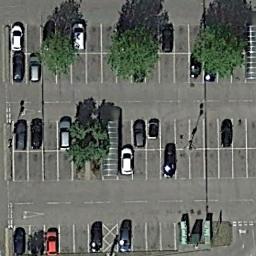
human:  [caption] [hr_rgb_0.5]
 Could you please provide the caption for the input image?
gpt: There is a white building by the parking lot .

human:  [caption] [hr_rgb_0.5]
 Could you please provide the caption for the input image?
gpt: There are many different colors and styles of cars in the parking lot .

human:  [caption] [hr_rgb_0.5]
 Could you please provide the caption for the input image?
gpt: The parking lot has some neatly arranged cars and some trees are among cars .

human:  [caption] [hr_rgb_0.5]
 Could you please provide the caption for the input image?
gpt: There are some cars on the parking lot .

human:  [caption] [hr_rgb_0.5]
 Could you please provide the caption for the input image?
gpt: There are some cars and four green trees on the parking lot .